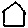
Label: house